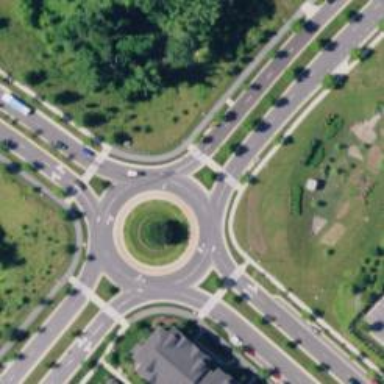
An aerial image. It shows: Secondary road with asphalt surface leading to roundabout junction.